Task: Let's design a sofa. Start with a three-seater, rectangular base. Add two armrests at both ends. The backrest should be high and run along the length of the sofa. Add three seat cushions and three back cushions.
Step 109:
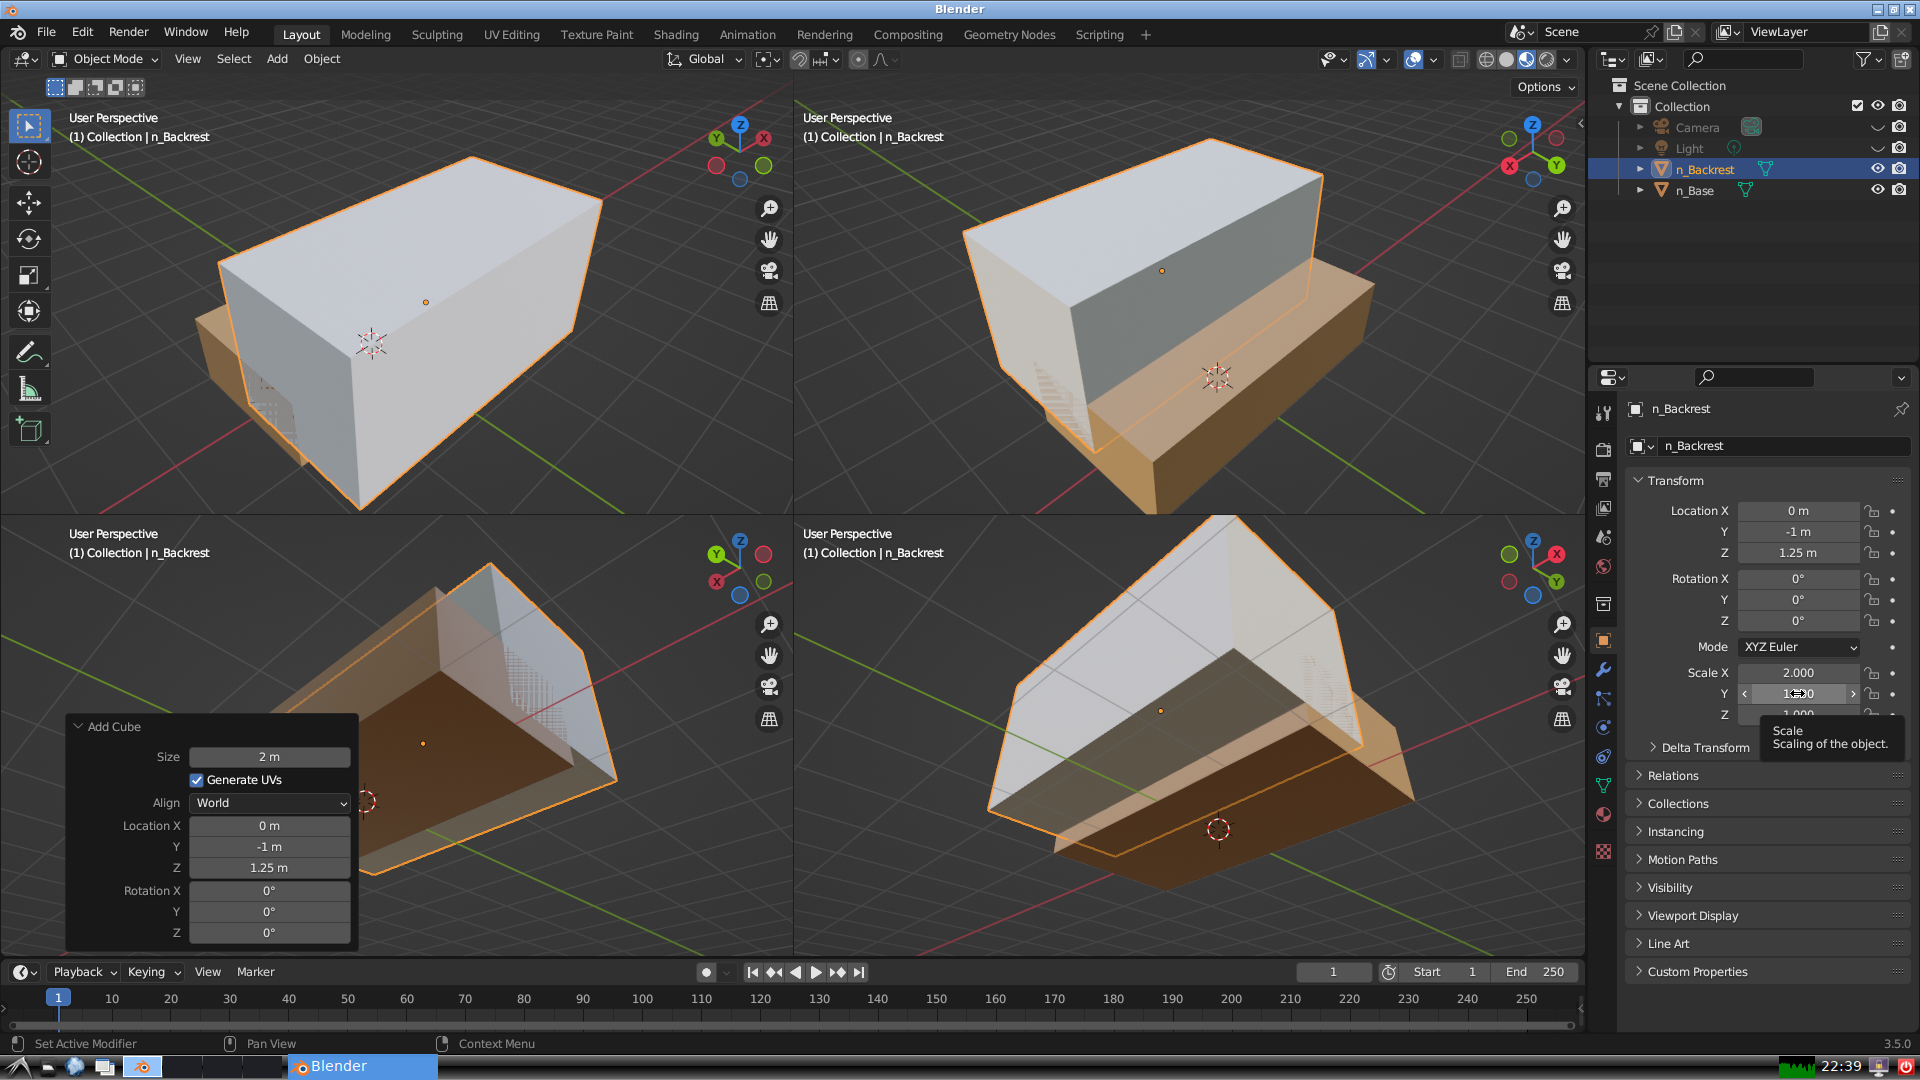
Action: click: no